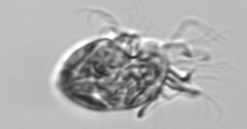
Label: Strombidium_morphotype1